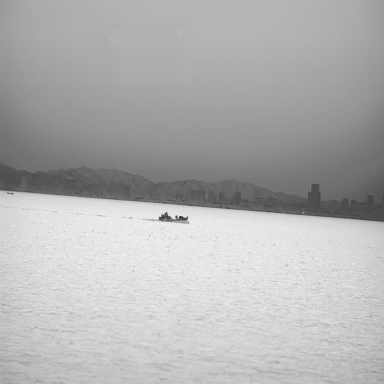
There are two bulk_carriers in the infrared image.